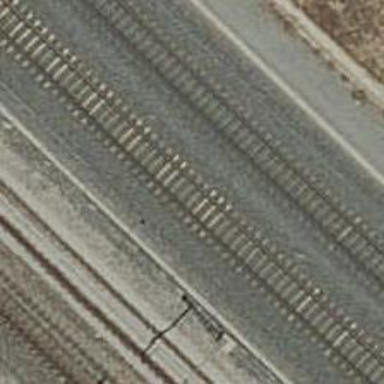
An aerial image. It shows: Railway track with contact line for electrification.